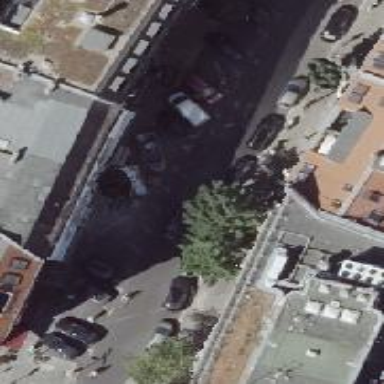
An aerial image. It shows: Perpendicular parking lane for cars.